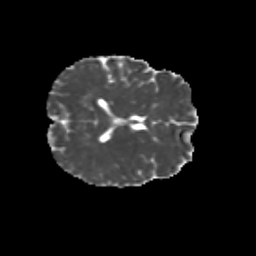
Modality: MD
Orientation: axial
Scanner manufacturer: siemens
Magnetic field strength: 3 T
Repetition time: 9.2 s
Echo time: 0.084 s